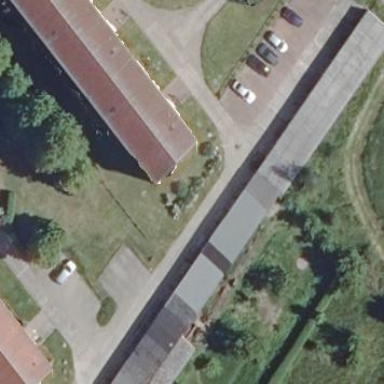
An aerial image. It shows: Group of garages.